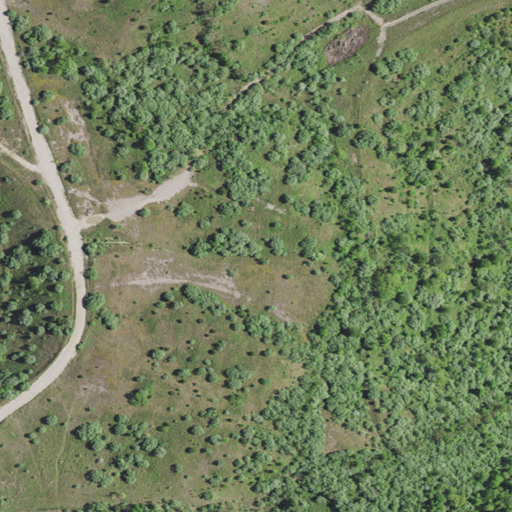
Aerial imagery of gap in Kentucky named Kentucky Gap containing deciduous forest, grassland, barren land, and shrub